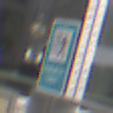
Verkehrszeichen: Verkehrshelfer
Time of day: Midday
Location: Outdoor (Urban)
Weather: Overcast
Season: NotSpecified
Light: Natural